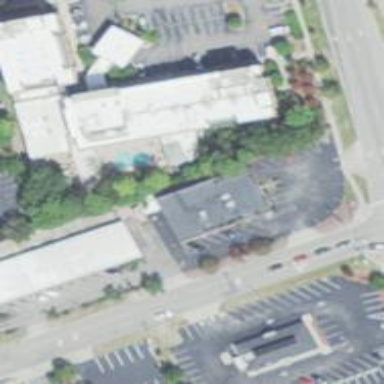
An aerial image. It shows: Hotel building.